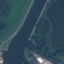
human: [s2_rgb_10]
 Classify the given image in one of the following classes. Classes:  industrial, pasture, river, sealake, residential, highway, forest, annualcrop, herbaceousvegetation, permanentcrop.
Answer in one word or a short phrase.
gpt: River